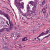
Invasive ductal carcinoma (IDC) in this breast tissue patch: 1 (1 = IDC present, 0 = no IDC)